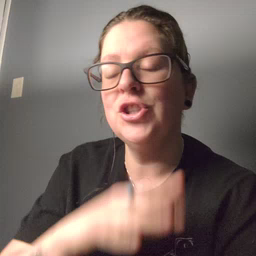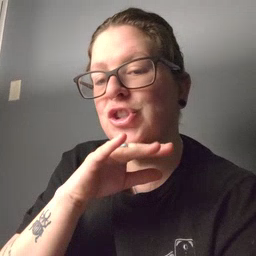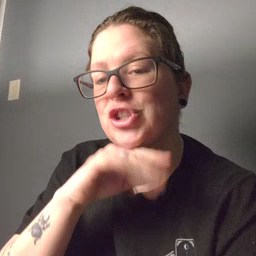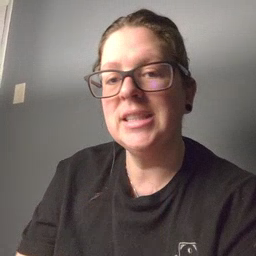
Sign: dirty